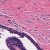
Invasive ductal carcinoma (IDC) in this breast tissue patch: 0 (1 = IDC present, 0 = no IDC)